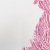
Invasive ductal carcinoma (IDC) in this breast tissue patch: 0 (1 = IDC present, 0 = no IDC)